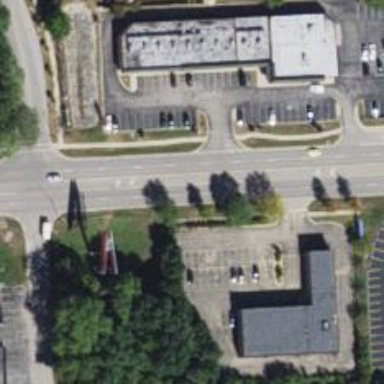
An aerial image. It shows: Primary highway with separate asphalt sidewalk.